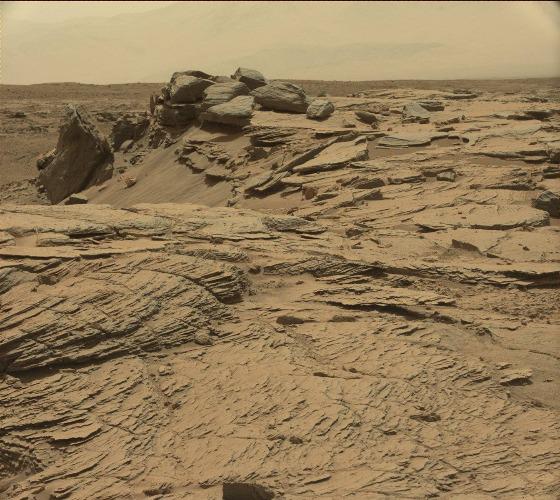
Terrain classes present: Bedrock, Gravel / Sand / Soil, Rock, Shadow, Sky / Distant Mountains